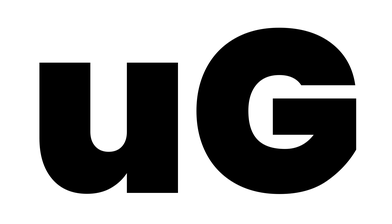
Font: Poppins-Black